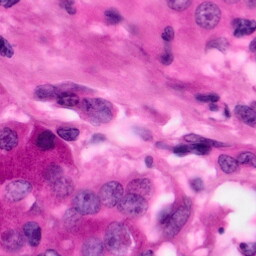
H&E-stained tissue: Pancreatic